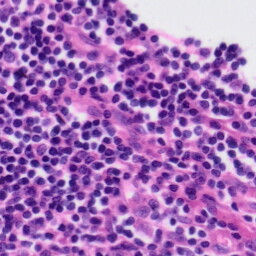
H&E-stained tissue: Tonsil